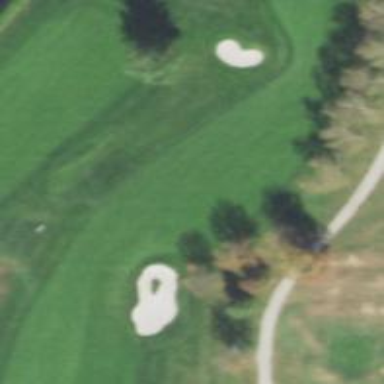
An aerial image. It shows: View of golf hole.